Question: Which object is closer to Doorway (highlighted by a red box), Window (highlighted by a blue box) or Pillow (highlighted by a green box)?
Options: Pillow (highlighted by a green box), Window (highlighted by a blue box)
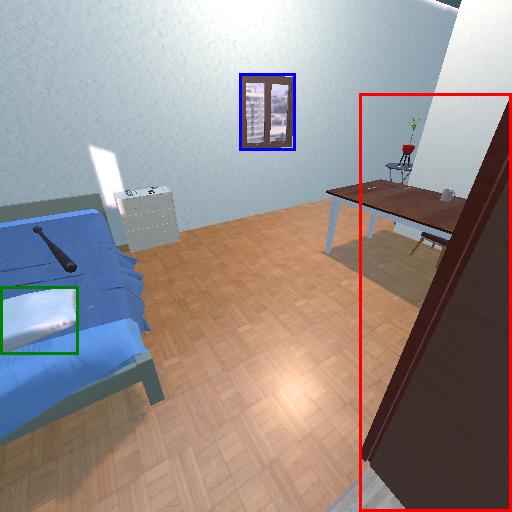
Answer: Pillow (highlighted by a green box)